Question: So I'm working on a chrome extension that shortens the URL via goo.gl
This is my actual code, if it may help:
'''
$("#ajaxfiller").text("");
//Get URL entered
var longUrl = $("#input2").val();
longUrl = '"' + longUrl + '"';
function googlurl(url, cb) {
jsonlib.fetch({
url: 'https://www.googleapis.com/urlshortener/v1/url',
header: 'Content-Type: application/json',
// Just a static URL for shortening:
data: JSON.stringify({
longUrl: "https://google.com"
})
}, function (m) {
var result = null;
try {
result = JSON.parse(m.content).id;
if (typeof result != 'string') result = null;
} catch (e) {
result = null;
}
cb(result);
});
}
googlurl(longUrl, function (s) {
alert(s);
$("#kinchyj").show();
$("#ajaxfiller").val(s);
});
'''

Note: it acually works, when I load the the extension's 'popup.html' as a regular webpage.
It seems this error is a Chrome Security measure. Is there anyway I can white list this in the manifest?
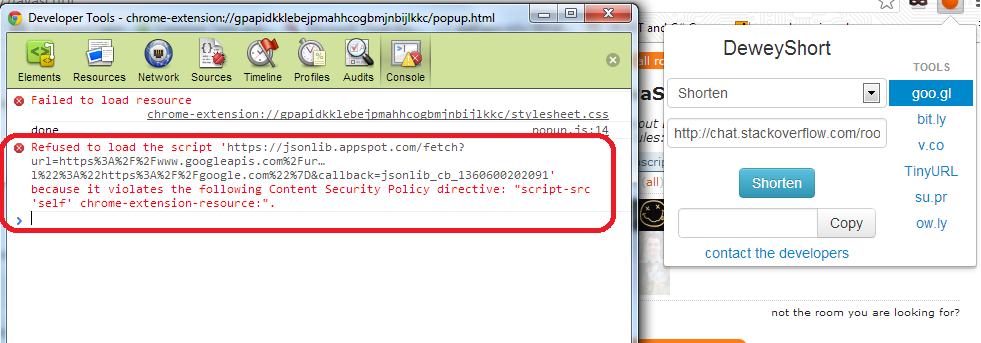
Answer: You can modify the security policy in 'manifest.json' using the 'content_security_policy' as detailed <URL>. What you'd need is:
'''
"content_security_policy": "script-src 'self' https://www.googleapis.com/urlshortener/v1/url; object-src 'self'"
'''
I can't tell without seeing the HTML, but you'd be better off moving all of your JavaScript to a , external file included via the '<script>' tag.